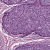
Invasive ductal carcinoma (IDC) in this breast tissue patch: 0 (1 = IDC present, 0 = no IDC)